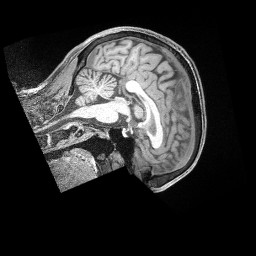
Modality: T1w
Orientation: sagittal
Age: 37
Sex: male
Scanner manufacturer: siemens
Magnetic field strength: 3 T
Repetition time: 2 s
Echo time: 0.00211 s